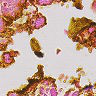
Metastatic tissue present: no